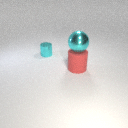
small cyan metal cylinder to the left of large red rubber cylinder